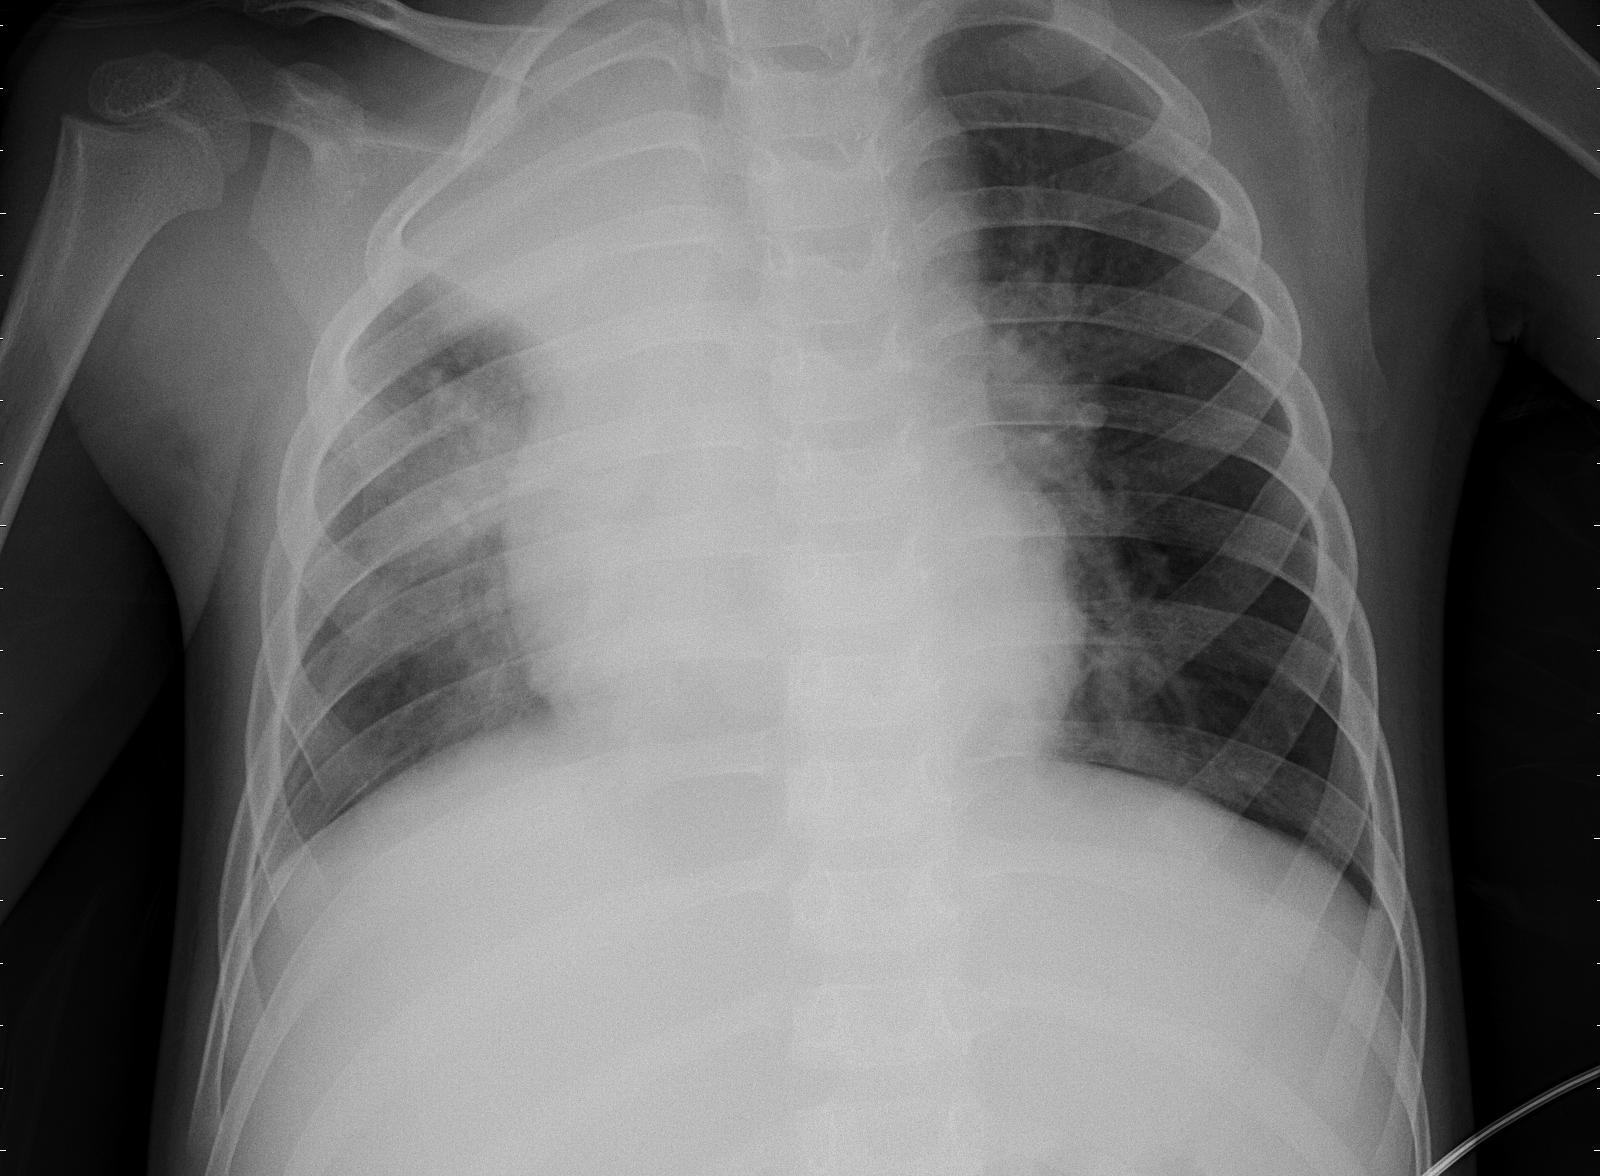
Diagnosis: PNEUMONIA